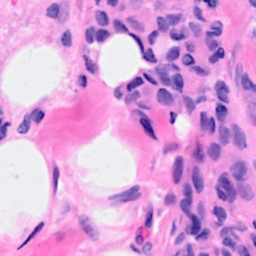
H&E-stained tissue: Breast